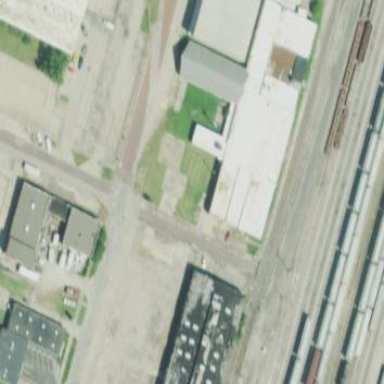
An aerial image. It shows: Industrial building used for steelmaking.